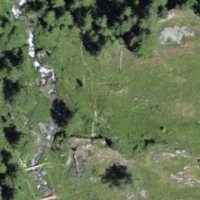
EUNIS habitat code: 31
Species observed at this site:
Juniperus communis